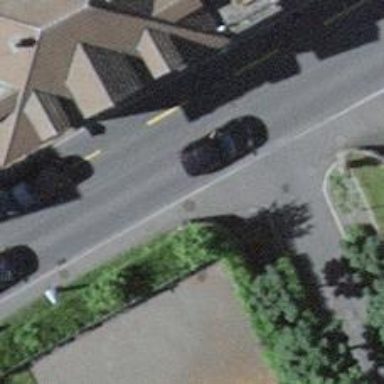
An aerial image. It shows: Kerb barrier.